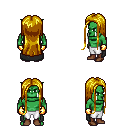
a pixel art fantasy rpg character, male body template, orc, green skin, black cape, white pants, blonde extra-long hairstyle, gold gloves, brown shoes, four views (front, back, left, right), 2x2 character sprite sheet, small pixel art, hard edges, no anti-aliasing